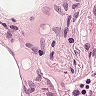
Metastatic tissue present: no